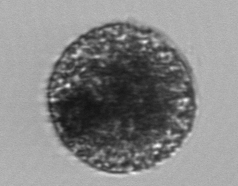
Label: Vicicitus_globosus